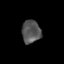
Tissue: skin
Cell type: T cells
Senescence score: 0.2738
Nuclear area (px): 424
Mean DAPI intensity: 85.073